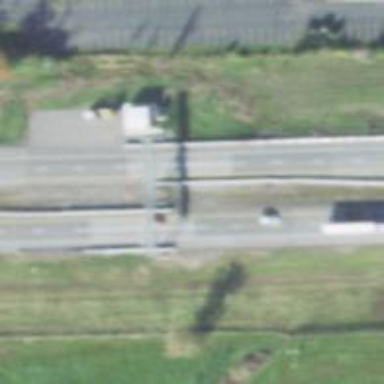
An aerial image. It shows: Toll gantry on the road.